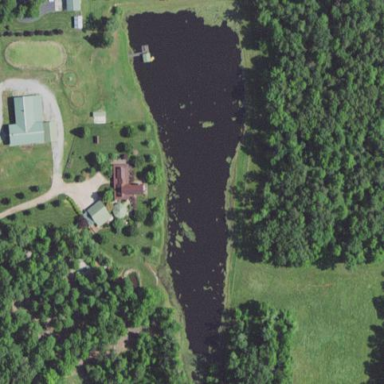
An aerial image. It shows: Serene pond surrounded by nature.